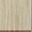
Piece: xx